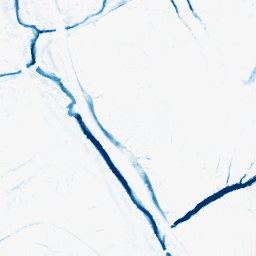
Category: morphological
Decomposition family: morphological
Decomposition parameters: operation: closing
size: 5
Upsampling method: fft_zeropad
Upsampling parameters: scale: 2
Upsampling scale: 2